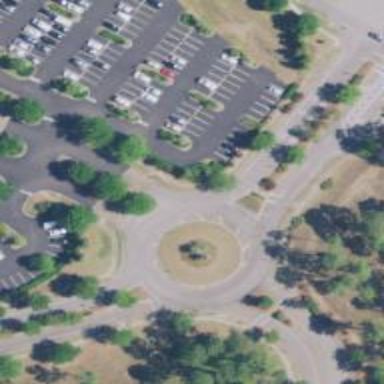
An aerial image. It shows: Roundabout on residential road.